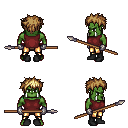
a pixel art fantasy rpg character, male body template, orc, green skin, maroon sleeveless shirt, gold greaves, blonde bedhead hairstyle, metal gloves, black shoes, spear, four views (front, back, left, right), 2x2 character sprite sheet, small pixel art, hard edges, no anti-aliasing